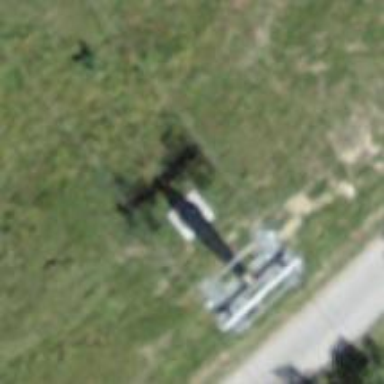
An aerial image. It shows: Pylon for aerialway.